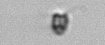
Label: Pyramimonas